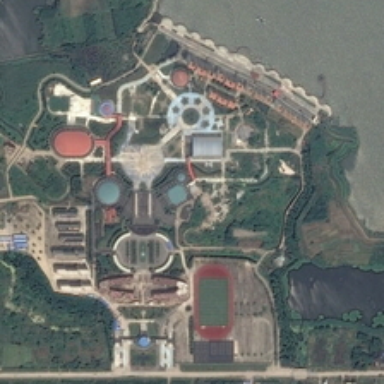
Many white resting areas are on the beach .